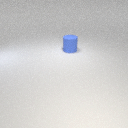
large blue rubber cylinder